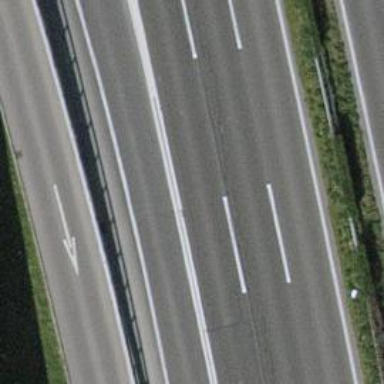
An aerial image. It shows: Asphalt motorway link.